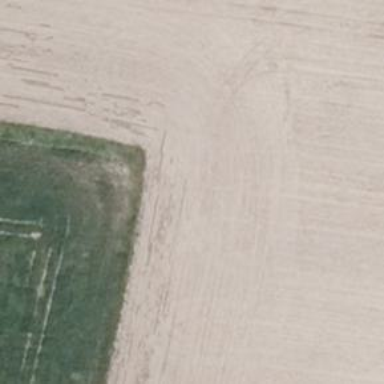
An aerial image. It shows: Hunting stand.